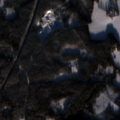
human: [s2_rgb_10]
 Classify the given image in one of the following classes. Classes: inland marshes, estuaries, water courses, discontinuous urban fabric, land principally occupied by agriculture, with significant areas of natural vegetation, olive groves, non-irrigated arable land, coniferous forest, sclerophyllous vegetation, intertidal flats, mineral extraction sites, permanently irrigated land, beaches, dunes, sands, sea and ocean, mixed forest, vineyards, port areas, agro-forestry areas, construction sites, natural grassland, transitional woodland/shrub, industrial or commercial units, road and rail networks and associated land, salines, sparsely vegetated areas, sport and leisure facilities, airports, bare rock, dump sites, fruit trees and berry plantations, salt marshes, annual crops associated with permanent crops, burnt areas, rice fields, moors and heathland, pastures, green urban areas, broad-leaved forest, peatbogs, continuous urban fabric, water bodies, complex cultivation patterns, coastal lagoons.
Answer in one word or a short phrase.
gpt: non-irrigated arable land, coniferous forest, mixed forest, transitional woodland/shrub